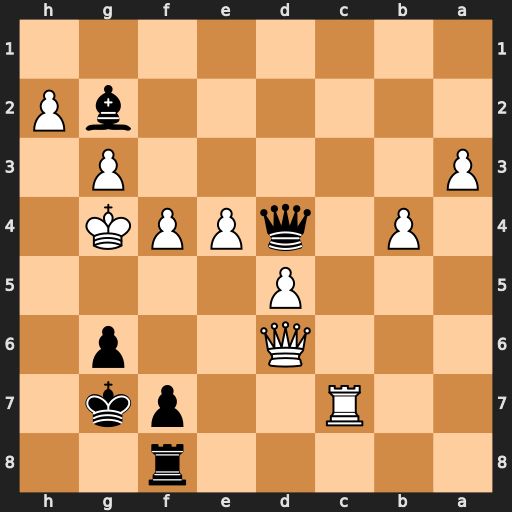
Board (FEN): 5r2/2R2pk1/3Q2p1/3P4/1P1qPPK1/P5P1/6bP/8
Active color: b
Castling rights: -
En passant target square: -
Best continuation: Qd1+ Kg5 Qh5#